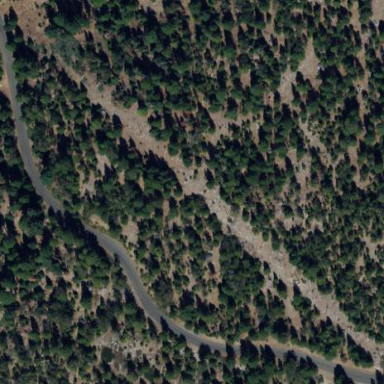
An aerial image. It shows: Forest with evergreen needle-leaved trees.